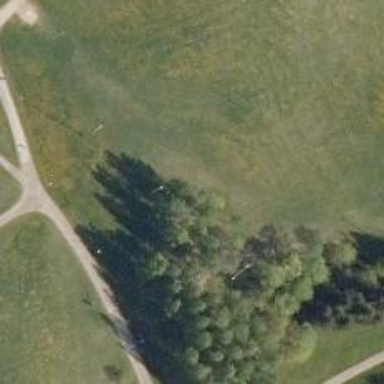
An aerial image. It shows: Disc golf hole.